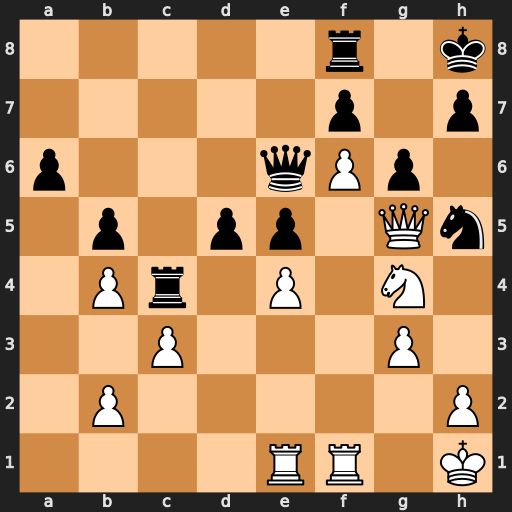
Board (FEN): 5r1k/5p1p/p3qPp1/1p1pp1Qn/1Pr1P1N1/2P3P1/1P5P/4RR1K
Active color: w
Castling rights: -
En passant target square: -
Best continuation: Nxe5 Rxe4 Rxe4 dxe4 g4